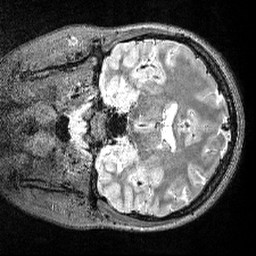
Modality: T2w
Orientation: coronal
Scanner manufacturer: siemens
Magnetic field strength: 3 T
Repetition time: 3.2 s
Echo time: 0.566 s